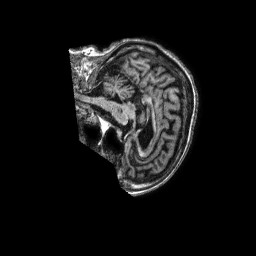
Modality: T1w
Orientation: sagittal
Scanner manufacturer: philips
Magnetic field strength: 1.5 T
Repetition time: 0.008464 s
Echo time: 0.003894 s